A time-domain waveform of one vibration snapshot from a rolling-element bearing is shown. What is the most likely bearing condition (normal, inner_race, outer_race, ball)?
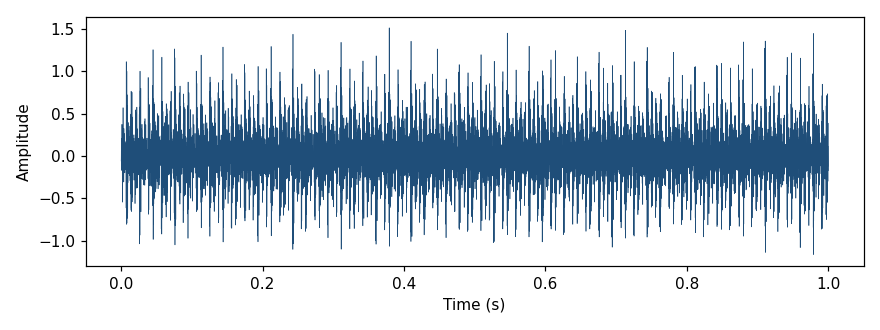
Answer: inner_race